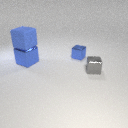
large blue metal cube in front of small blue metal cube